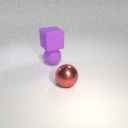
large purple rubber sphere to the left of large red metal sphere